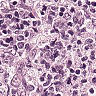
Metastatic tissue present: no